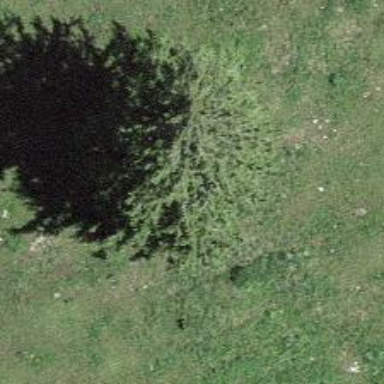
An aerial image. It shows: Needle-leaved tree in its natural environment.